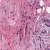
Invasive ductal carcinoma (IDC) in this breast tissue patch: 1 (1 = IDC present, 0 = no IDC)